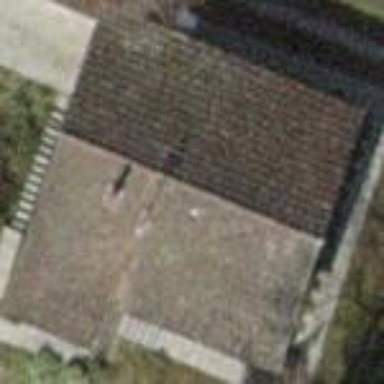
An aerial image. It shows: Detached building with gabled roof.